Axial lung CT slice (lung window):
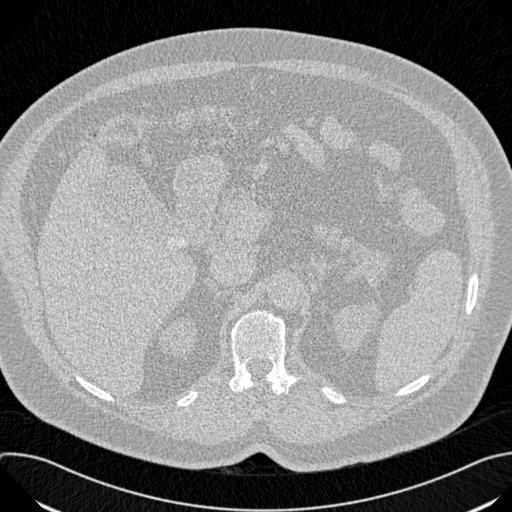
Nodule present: no